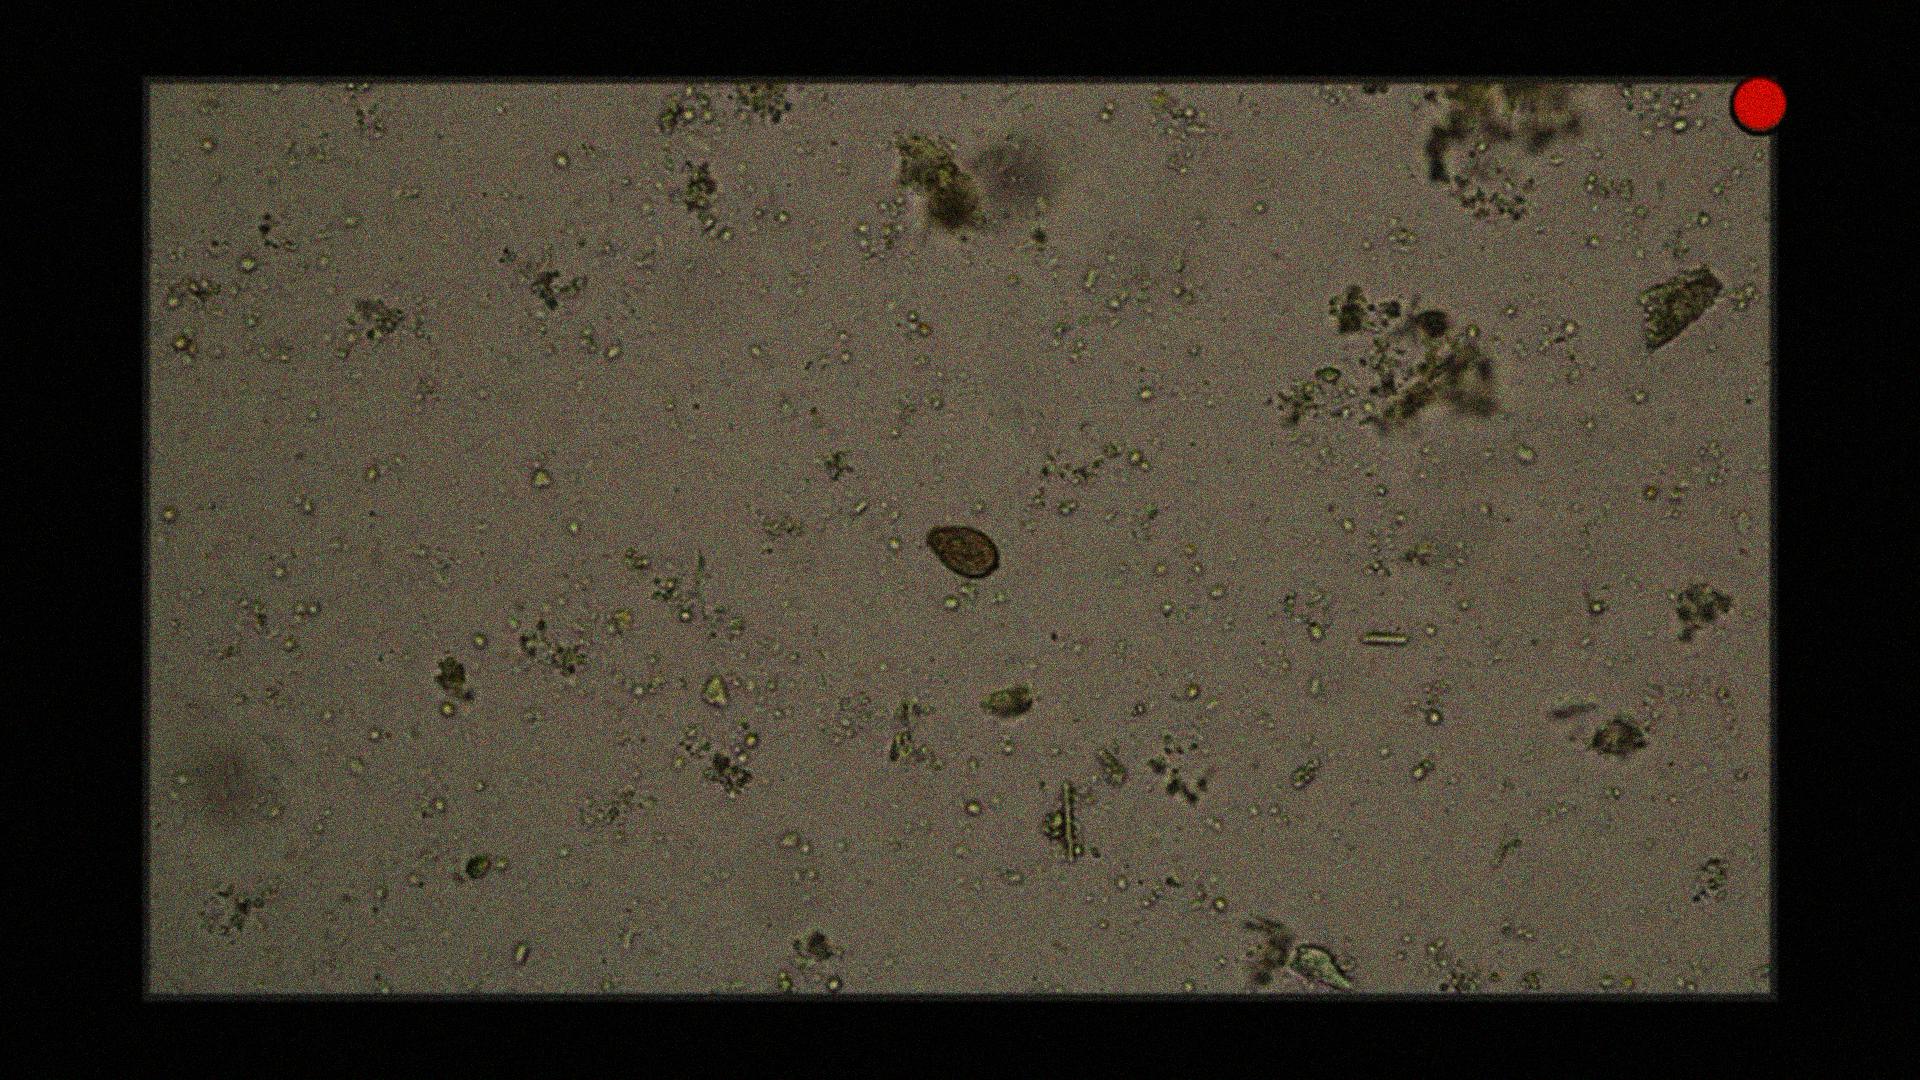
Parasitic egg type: Opisthorchis viverrine